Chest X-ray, PA view. Patient: 38 years old, sex F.
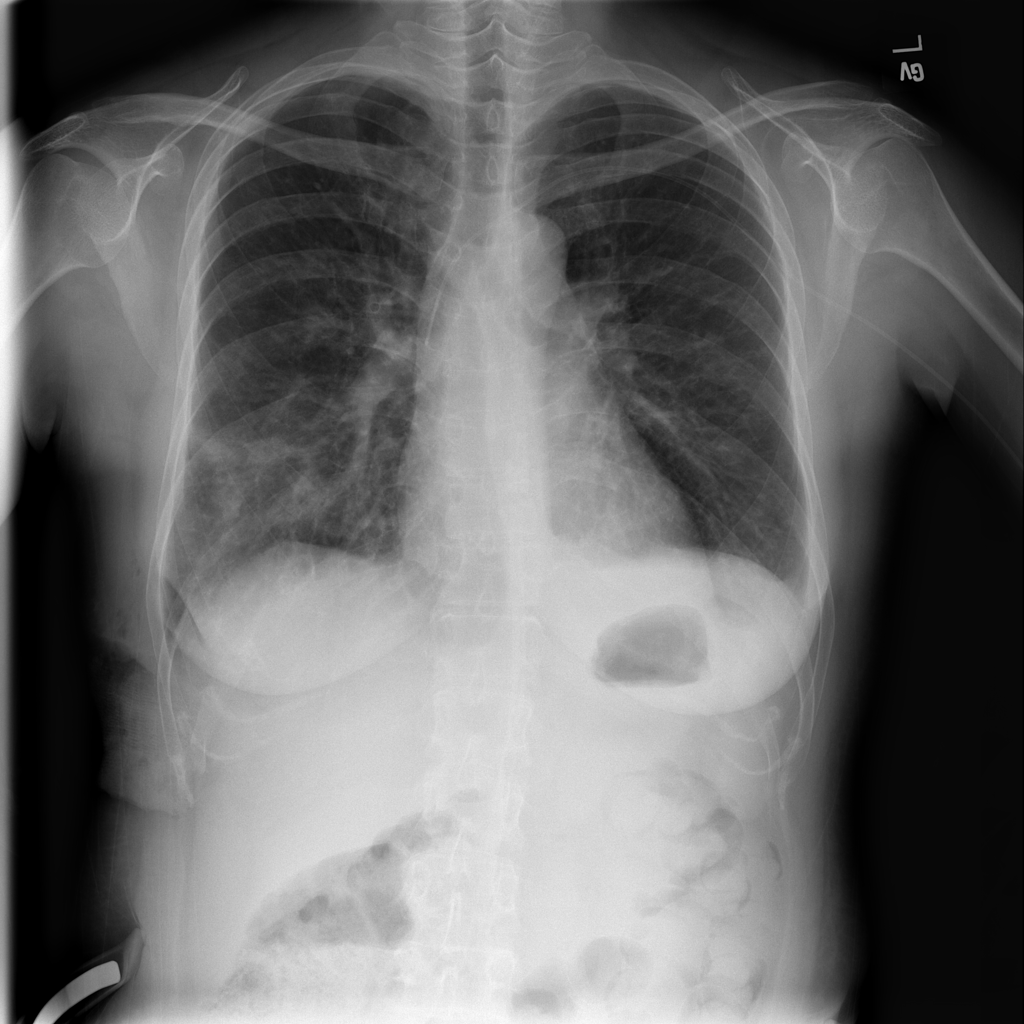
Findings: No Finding